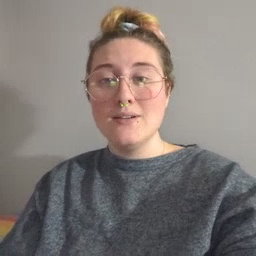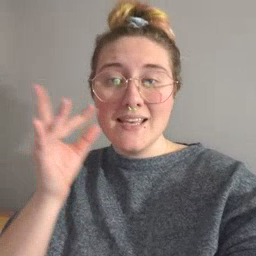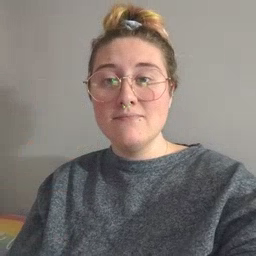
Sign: kitty